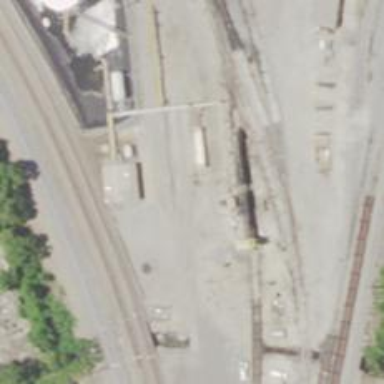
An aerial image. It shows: Abandoned railway yard.